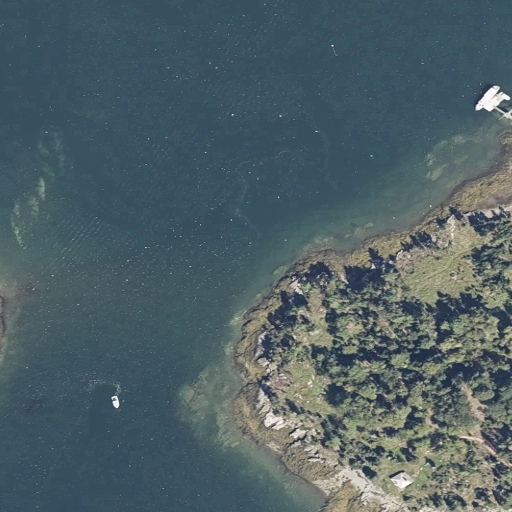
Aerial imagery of island in Maine named Minot Island containing open water, evergreen forest, herbaceous wetlands, mixed forest, and low intensity development